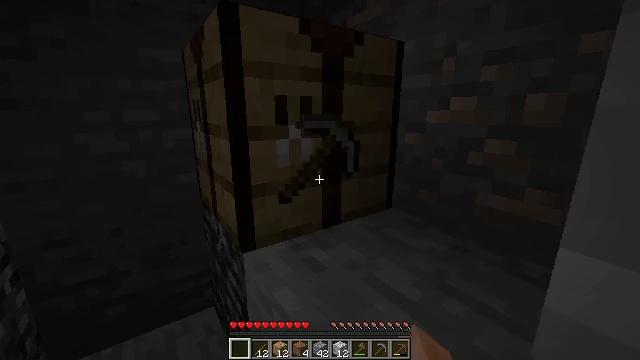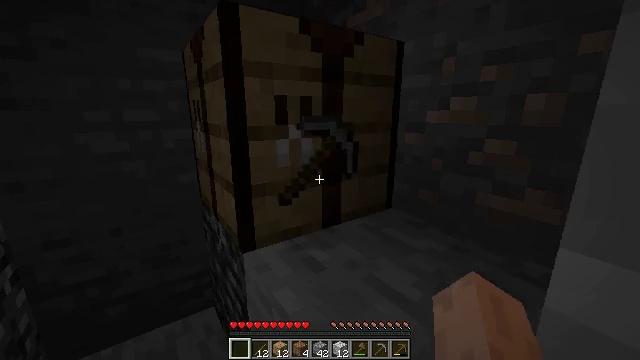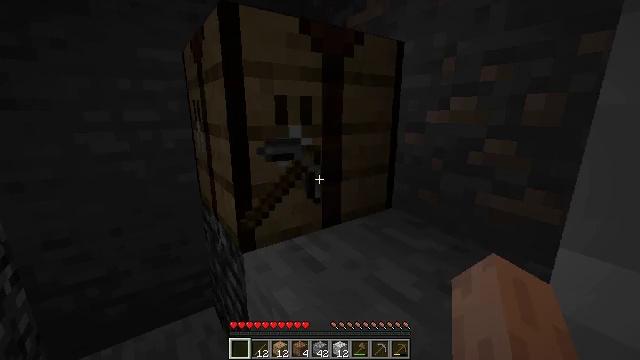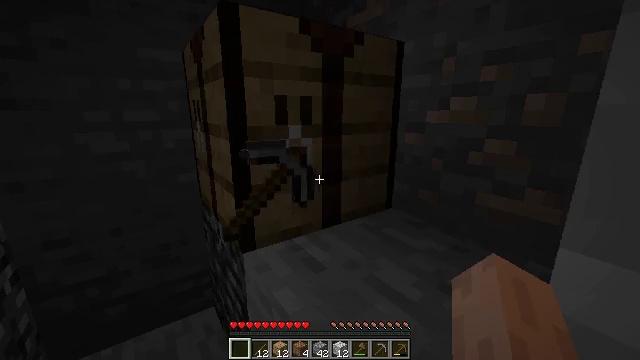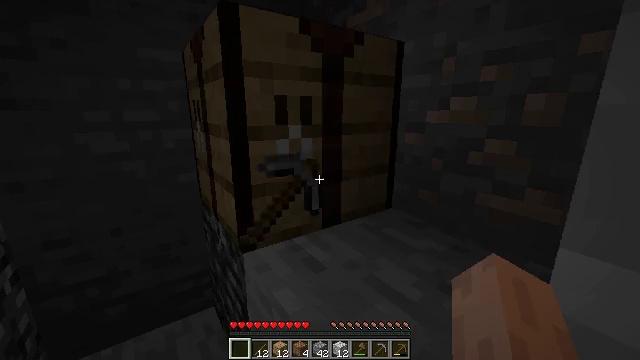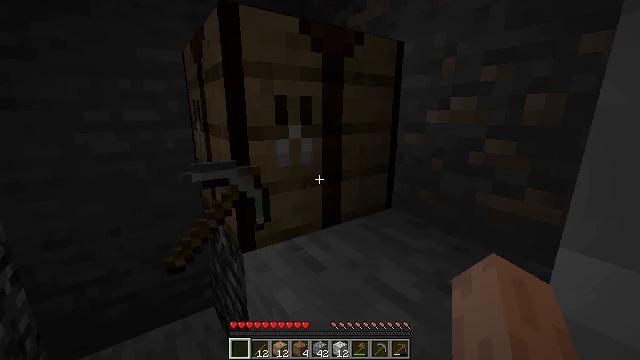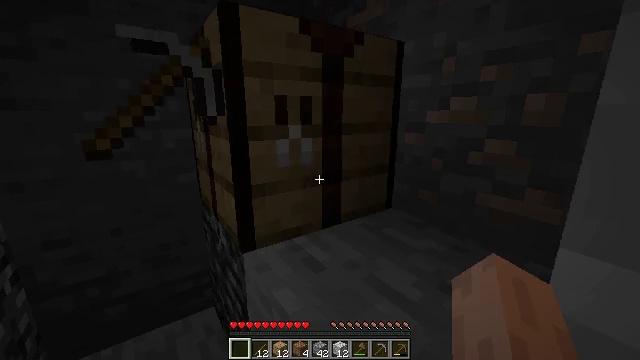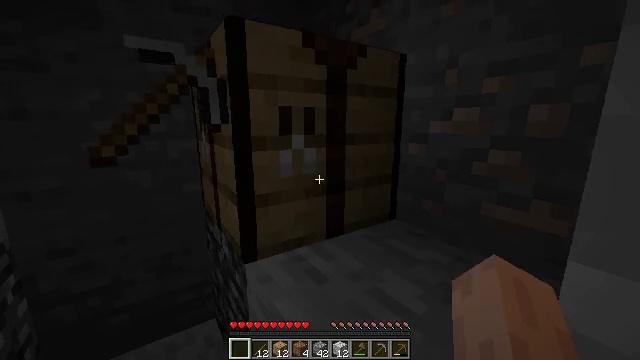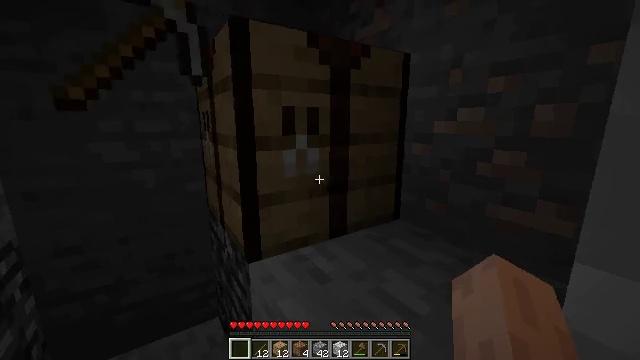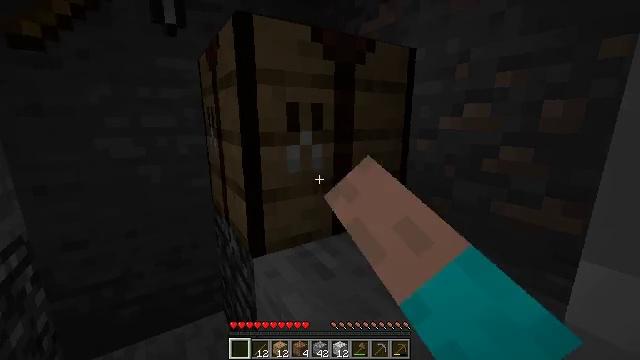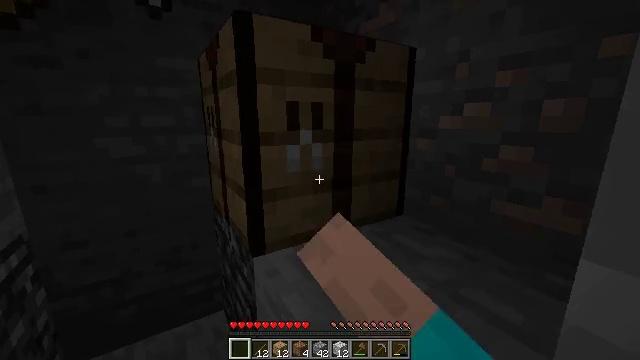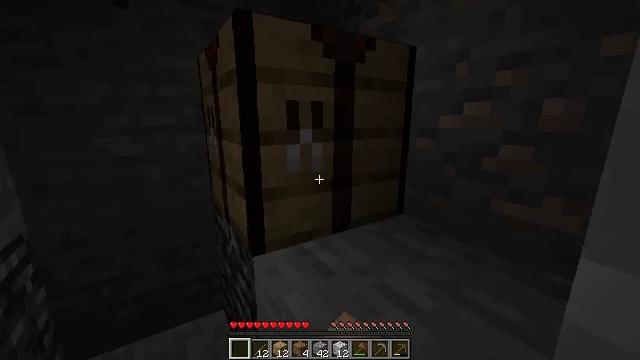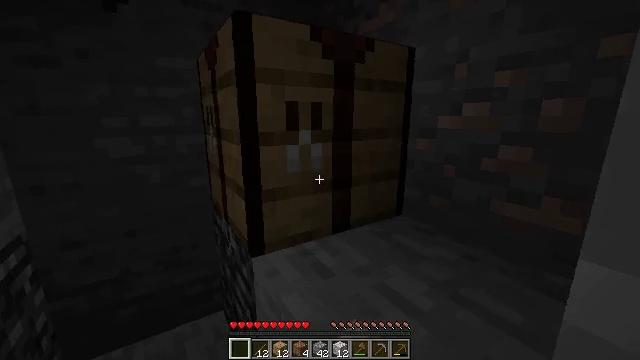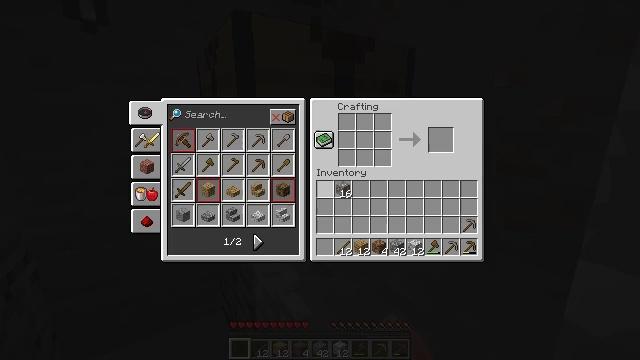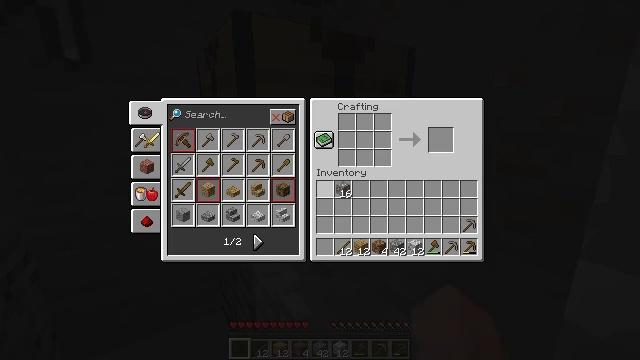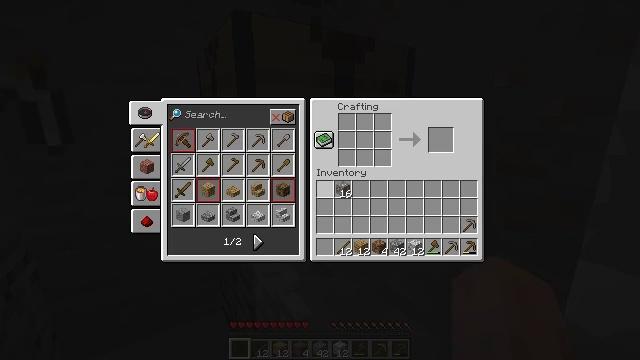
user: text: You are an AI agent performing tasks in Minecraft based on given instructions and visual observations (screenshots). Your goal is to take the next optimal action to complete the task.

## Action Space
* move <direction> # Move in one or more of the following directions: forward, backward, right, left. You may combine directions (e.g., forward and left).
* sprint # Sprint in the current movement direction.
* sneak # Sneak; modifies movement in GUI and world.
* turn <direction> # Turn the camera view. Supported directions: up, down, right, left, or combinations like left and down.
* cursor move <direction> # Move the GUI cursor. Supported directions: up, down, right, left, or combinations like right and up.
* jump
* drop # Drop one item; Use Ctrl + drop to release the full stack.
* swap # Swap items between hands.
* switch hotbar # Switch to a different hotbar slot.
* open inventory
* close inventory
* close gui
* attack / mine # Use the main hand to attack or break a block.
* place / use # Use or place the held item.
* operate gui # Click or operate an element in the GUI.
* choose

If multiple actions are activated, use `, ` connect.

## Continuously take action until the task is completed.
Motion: motion action
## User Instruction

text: Use cobblestone to craft a furnace.
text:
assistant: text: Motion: no_op
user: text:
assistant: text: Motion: no_op
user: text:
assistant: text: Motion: no_op
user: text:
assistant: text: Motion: no_op
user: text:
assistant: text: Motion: no_op
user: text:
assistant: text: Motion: no_op
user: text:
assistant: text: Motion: turn up
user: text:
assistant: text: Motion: use / place
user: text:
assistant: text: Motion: use / place
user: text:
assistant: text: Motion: use / place
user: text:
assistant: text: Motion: no_op
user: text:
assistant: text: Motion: no_op
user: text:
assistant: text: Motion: open gui
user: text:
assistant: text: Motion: no_op
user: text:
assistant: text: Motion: no_op
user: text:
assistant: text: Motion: no_op
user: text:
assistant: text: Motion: no_op
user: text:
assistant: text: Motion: no_op
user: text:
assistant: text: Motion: no_op
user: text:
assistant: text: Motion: no_op
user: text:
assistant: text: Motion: cursor move down
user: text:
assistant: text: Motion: cursor move left and down
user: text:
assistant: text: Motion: cursor move left and down
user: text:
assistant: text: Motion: cursor move left and down
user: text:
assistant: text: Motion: no_op
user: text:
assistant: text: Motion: cursor move left
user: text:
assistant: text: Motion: no_op
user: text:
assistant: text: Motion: no_op
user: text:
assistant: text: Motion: no_op
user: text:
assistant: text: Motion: no_op